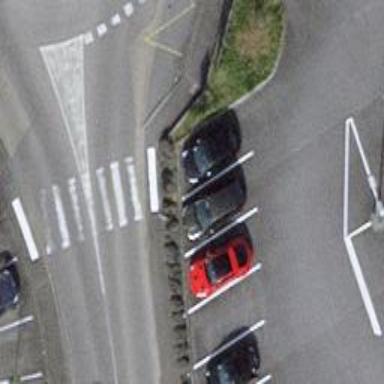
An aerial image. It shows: Kerb serving as barrier.